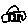
Label: car